Field crop: maize
Growth stage: 2
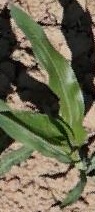
Species: maize